Brain MRI study timepoint: preop
T1CE (contrast-enhanced T1) slice:
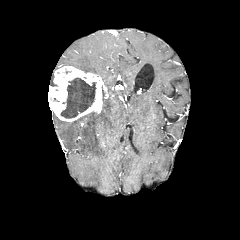
T2-FLAIR slice:
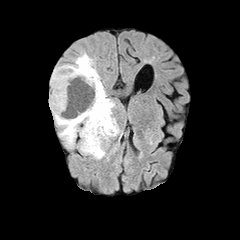